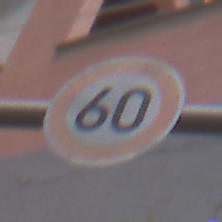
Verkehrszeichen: Geschwindigkeit60
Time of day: Midday
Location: Outdoor (Urban)
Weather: Overcast
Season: NotSpecified
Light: Natural